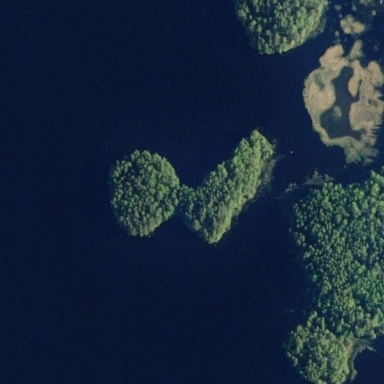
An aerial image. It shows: Islet.